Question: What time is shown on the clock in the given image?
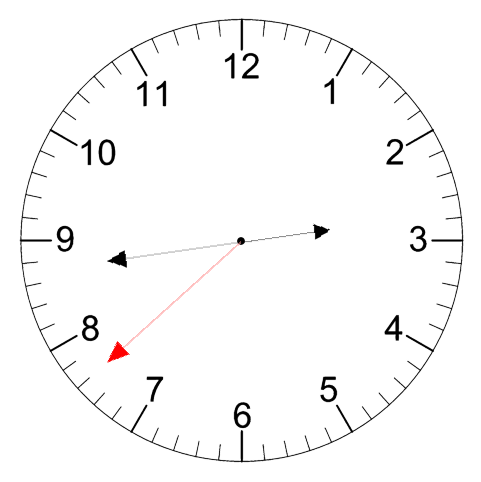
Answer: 02:43:38